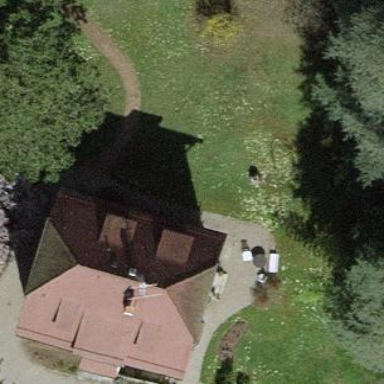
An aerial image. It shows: Garden enclosed by fence.